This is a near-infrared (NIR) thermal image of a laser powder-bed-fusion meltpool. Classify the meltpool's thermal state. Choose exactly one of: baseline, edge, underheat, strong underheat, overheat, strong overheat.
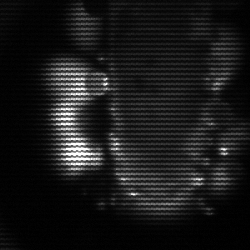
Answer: strong underheat